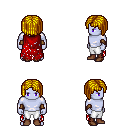
a pixel art fantasy rpg character, male body template, dark elf, purple skin, red tattered cape, white pants, blonde pageboy hairstyle, cloth bracers, brown shoes, four views (front, back, left, right), 2x2 character sprite sheet, small pixel art, hard edges, no anti-aliasing